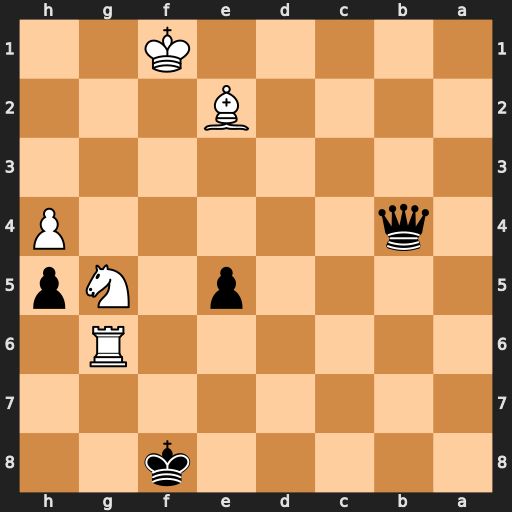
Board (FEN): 5k2/8/6R1/4p1Np/1q5P/8/4B3/5K2
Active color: b
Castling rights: -
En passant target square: -
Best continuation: Qb1+ Kg2 Qxg6